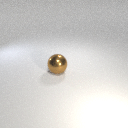
large brown metal sphere